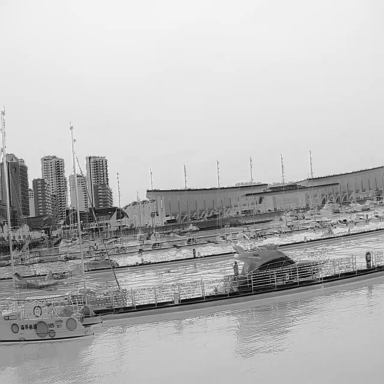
There are nine sailboats in the infrared image.